Question: I have Web Application which I would like to deploy to my web server. I do not want to use Windows Azure, I have my own server. I even do not have my profile to publish to Azure. I believe it is OK to not have the profile and continue using VS2012. I would like have complied binary files and all my pages (master, aspx) together with my controls (ascx), js, css files and without code-behind files placed in my local folder. Then I plan to pack them and copy to my server through FTP. Sounds trivial. But...
When I hit right click over my Web Application project and then "Publish...", I have Publish Web window. The first step asks me if I want to publish to Windows Azure. In this case I have to provide my profile which I do not have. I do not need it. I just want to deploy to my local folder all except code-behind files. I cannot choose the next step which is "Connection". So I hit "Publish" button. And now, now I am stuck, because I have to provide my profile (see attached screenshot). Could you tell me how I can prepare my web application for deployment to my web server? Thank you.

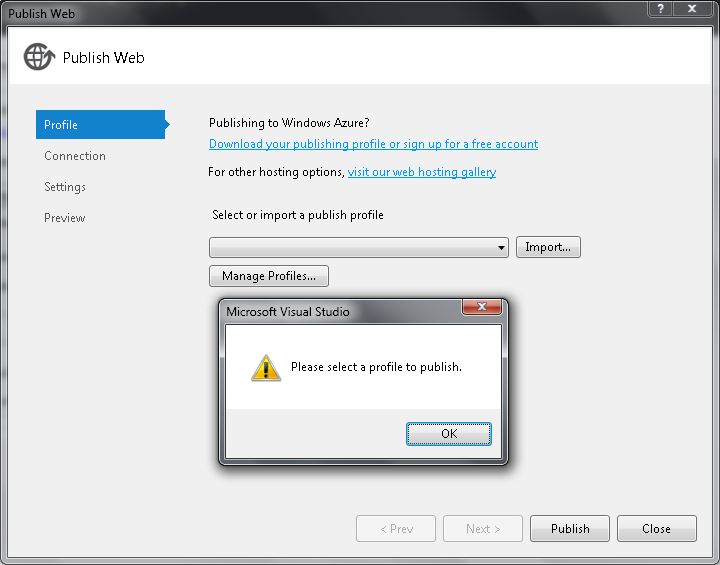
Answer: If you are not planning on using Azure, simply ignore the statement at the top of that screen, it is only helpful if you are publishing to Azure.
To get past this step, click on the drop down and then click "New profile".
After that you will be taken through the rest of the wizard were you can setup your connection details etc.